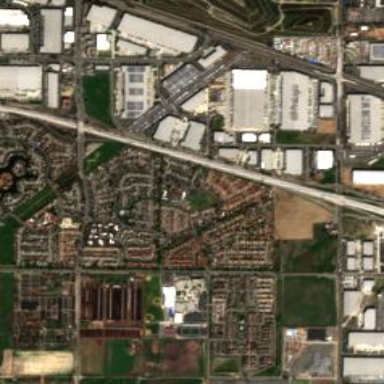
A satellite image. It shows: Master-planned community with distinct border type.